Field crop: maize
Growth stage: 1
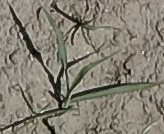
Species: sorghum